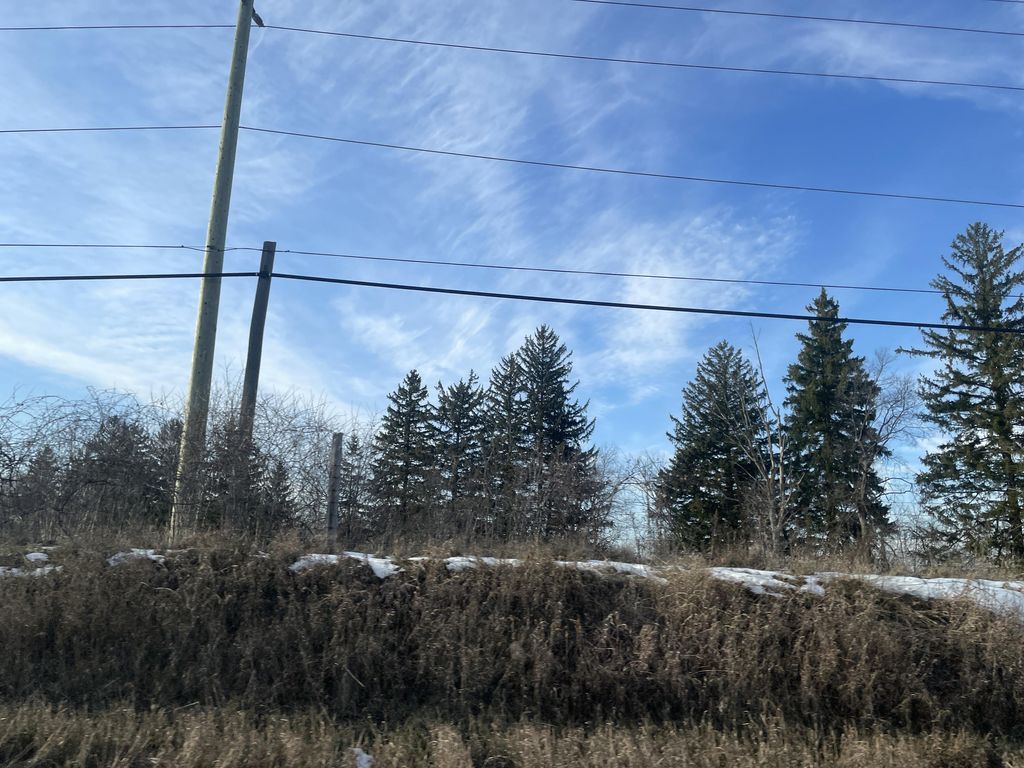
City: kitchener-waterloo